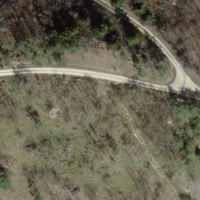
EUNIS habitat code: 56
Species observed at this site:
Pholidoptera griseoaptera
Phaneroptera falcata
Ruspolia nitidula
Oecanthus pellucens
Pseudochorthippus parallelus
Lathyrus tuberosus
Chorthippus brunneus
Gomphocerippus rufus
Chorthippus biguttulus
Genista tinctoria